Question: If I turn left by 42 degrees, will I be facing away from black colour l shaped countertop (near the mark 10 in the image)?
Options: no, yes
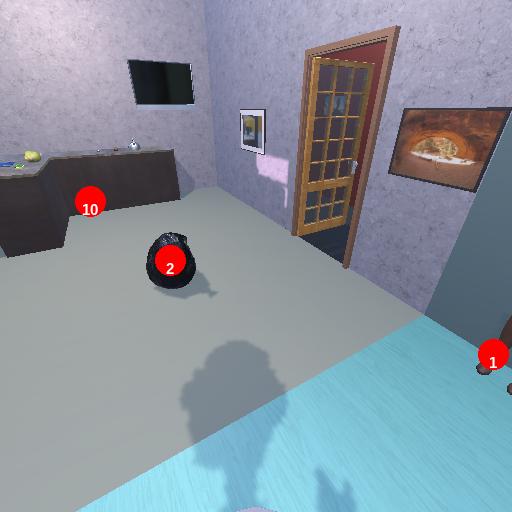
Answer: no